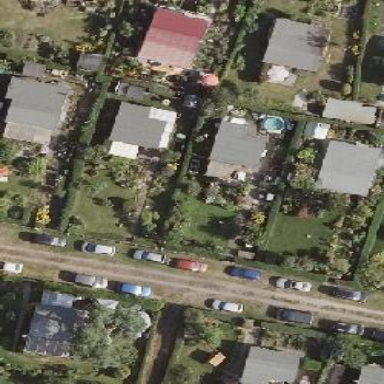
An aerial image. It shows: Plot in the allotments.